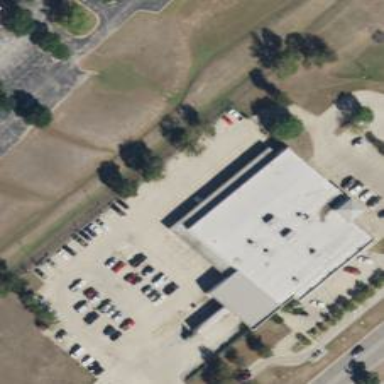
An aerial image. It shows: Building that serves as post office.